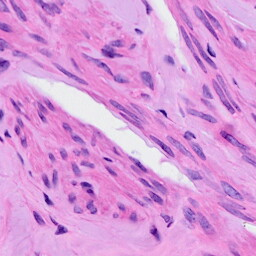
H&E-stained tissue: Ovarian